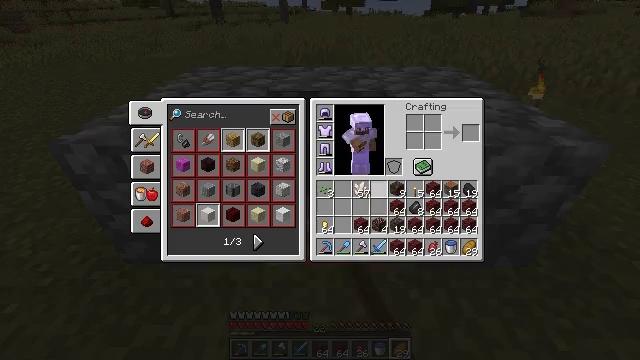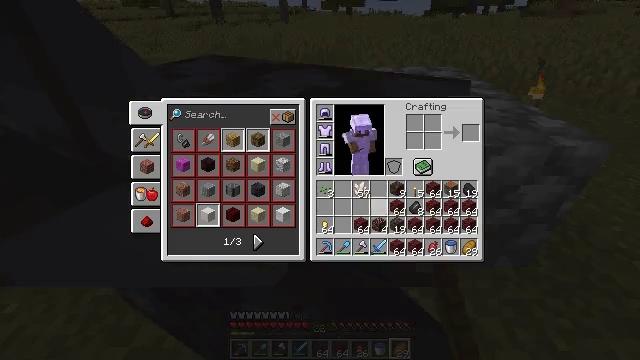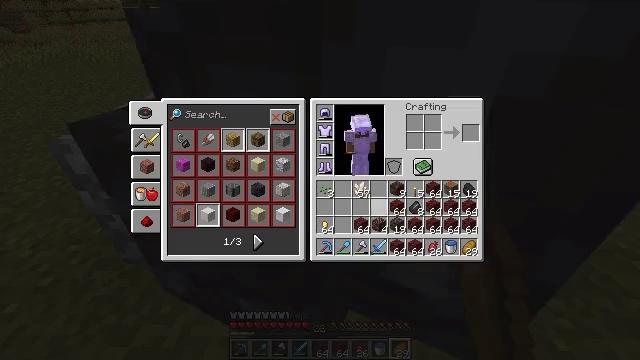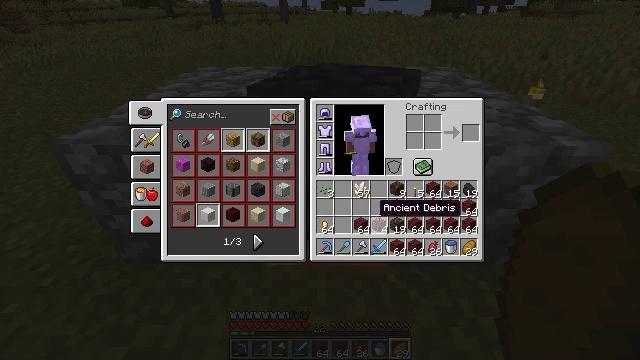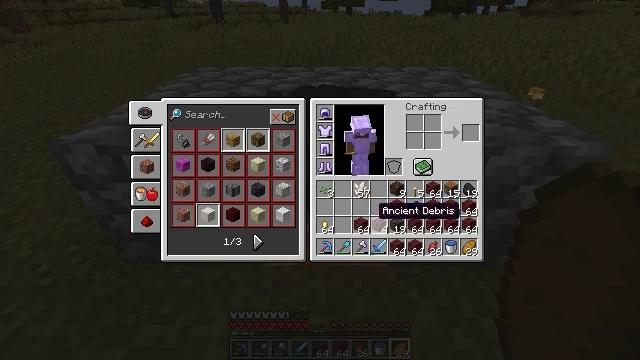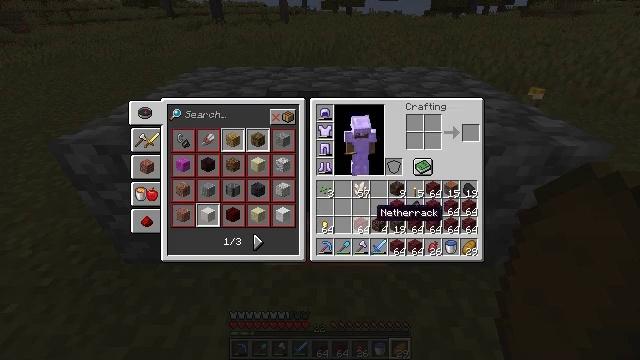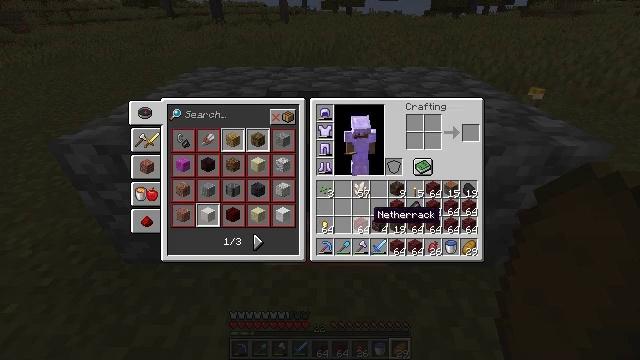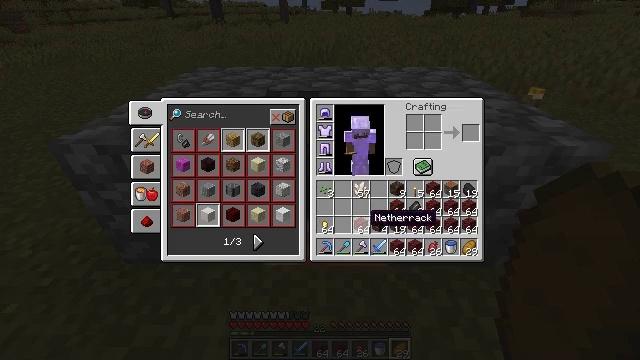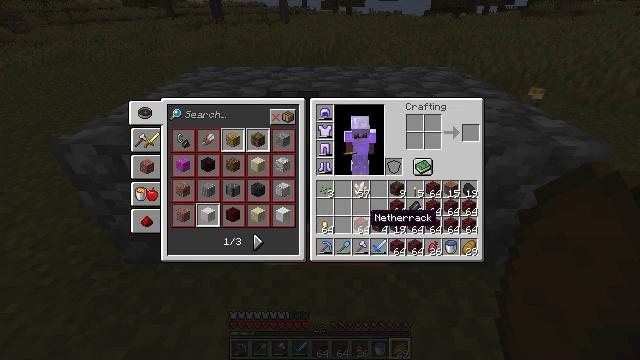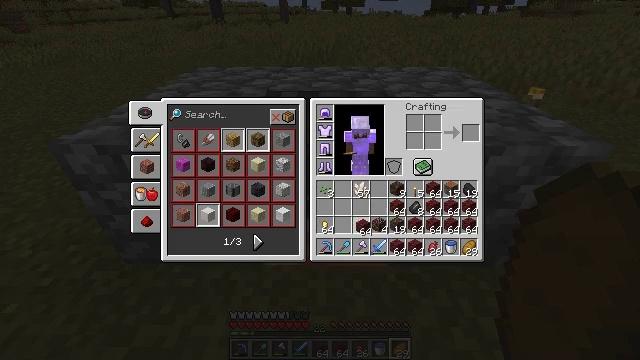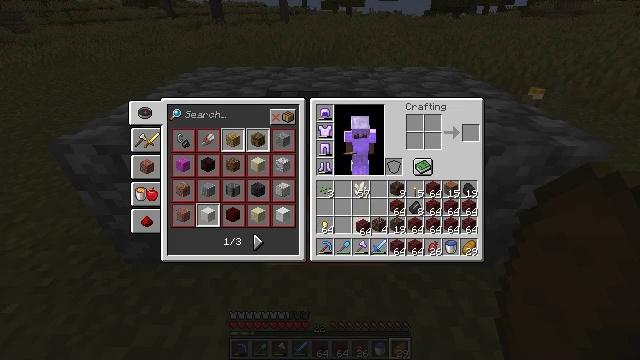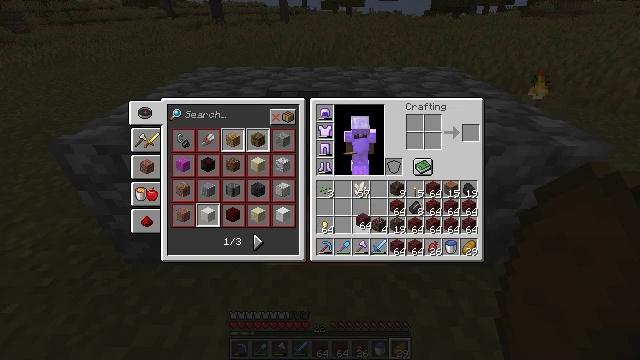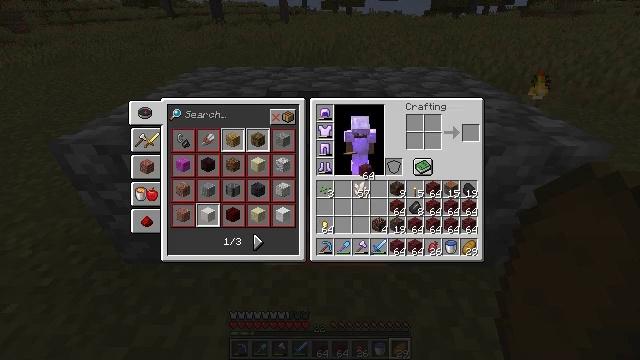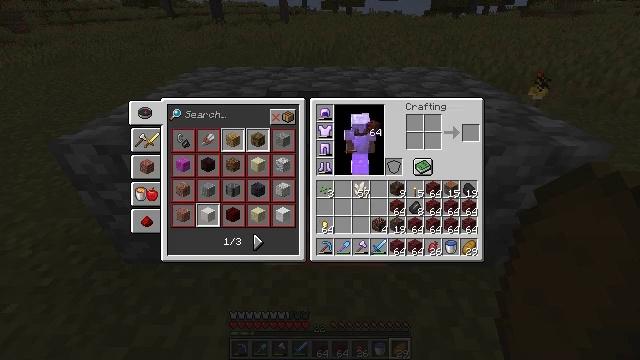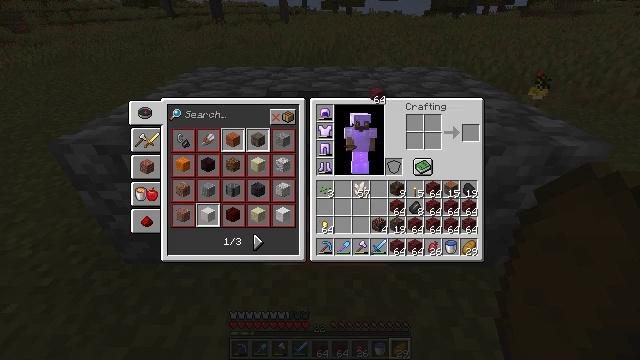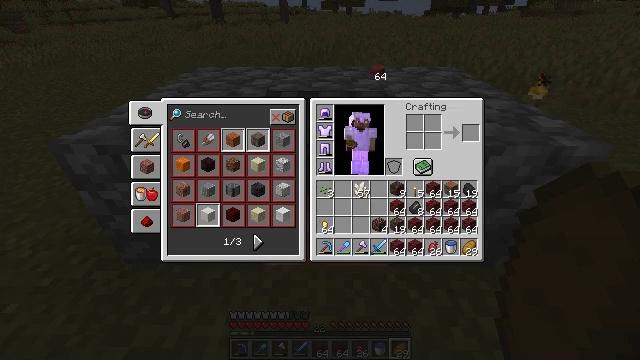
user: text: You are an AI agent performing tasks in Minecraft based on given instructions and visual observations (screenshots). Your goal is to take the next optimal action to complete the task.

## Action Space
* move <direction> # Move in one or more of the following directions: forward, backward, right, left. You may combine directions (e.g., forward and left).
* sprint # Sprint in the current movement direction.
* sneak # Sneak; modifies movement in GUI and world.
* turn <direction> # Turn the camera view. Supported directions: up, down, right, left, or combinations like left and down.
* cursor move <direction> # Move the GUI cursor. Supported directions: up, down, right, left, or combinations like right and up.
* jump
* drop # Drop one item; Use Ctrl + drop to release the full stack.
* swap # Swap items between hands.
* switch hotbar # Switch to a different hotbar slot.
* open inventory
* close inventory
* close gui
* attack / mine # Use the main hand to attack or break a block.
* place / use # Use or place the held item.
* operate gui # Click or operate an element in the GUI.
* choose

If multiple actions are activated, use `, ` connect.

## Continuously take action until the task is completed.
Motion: motion action
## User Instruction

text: Drop a netherrack.
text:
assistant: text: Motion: cursor move down, open gui
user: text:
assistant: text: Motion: cursor move down
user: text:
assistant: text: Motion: no_op
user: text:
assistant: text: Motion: no_op
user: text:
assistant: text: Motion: no_op
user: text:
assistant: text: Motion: no_op
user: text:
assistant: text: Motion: no_op
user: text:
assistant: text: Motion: no_op
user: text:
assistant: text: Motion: operate gui
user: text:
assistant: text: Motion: operate gui
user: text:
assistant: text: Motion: operate gui
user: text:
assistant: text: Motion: cursor move up
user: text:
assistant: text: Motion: cursor move right and up
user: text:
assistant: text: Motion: cursor move up
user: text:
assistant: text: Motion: cursor move up
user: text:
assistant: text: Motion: cursor move up
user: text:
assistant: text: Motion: cursor move up
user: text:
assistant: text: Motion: no_op
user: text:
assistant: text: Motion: operate gui
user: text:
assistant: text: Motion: operate gui
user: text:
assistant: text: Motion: operate gui
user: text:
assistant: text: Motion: no_op
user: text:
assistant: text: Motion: cursor move right and down
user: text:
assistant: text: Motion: cursor move right and down
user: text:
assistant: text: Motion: cursor move down
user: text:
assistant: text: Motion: cursor move down
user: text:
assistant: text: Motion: cursor move down
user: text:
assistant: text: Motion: cursor move down
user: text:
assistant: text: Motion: cursor move down
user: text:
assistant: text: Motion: no_op